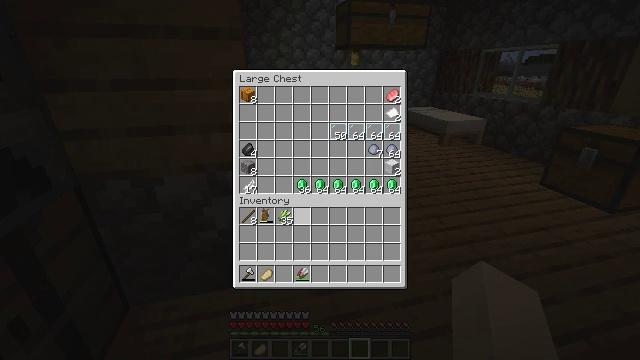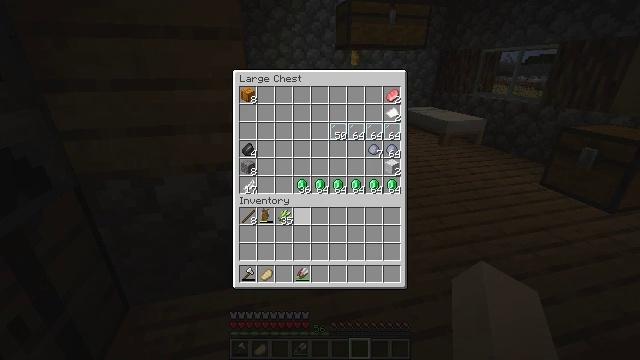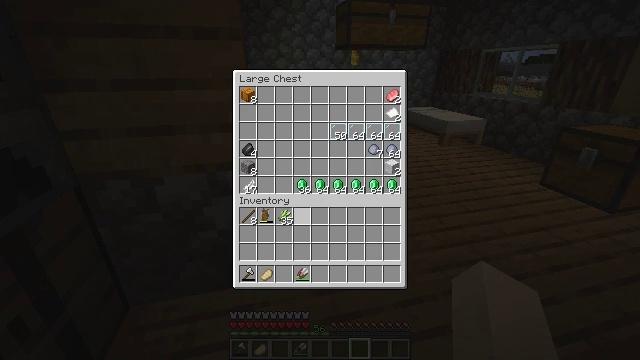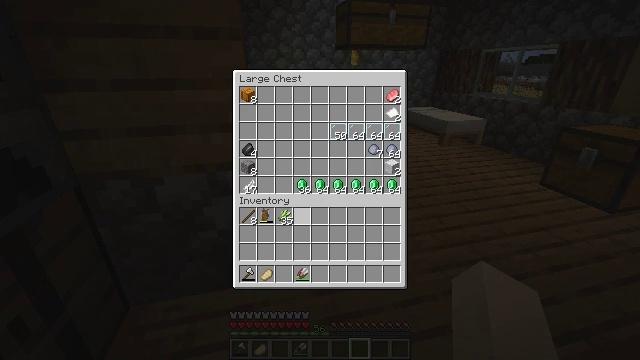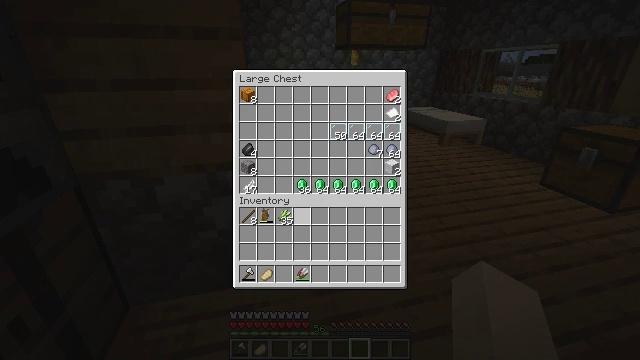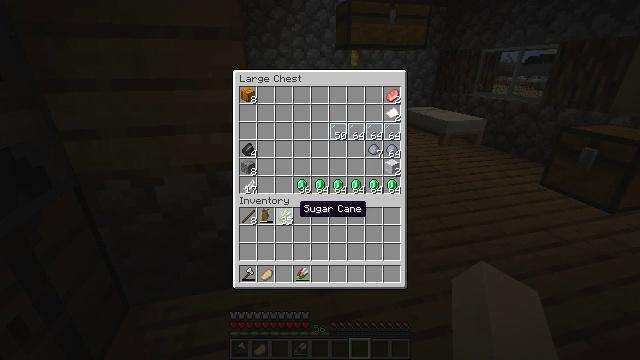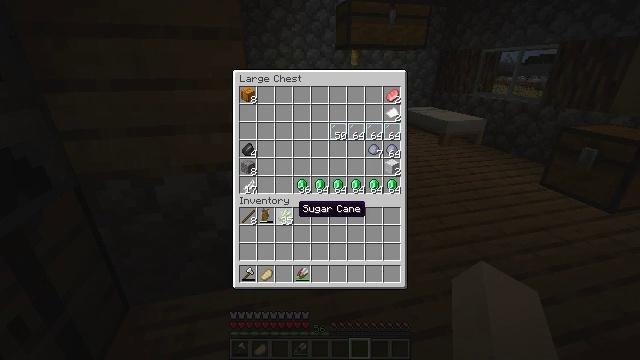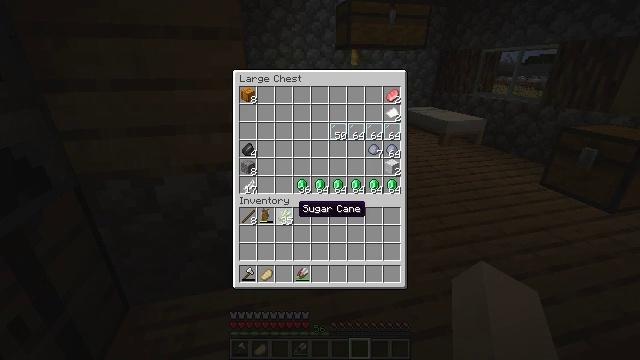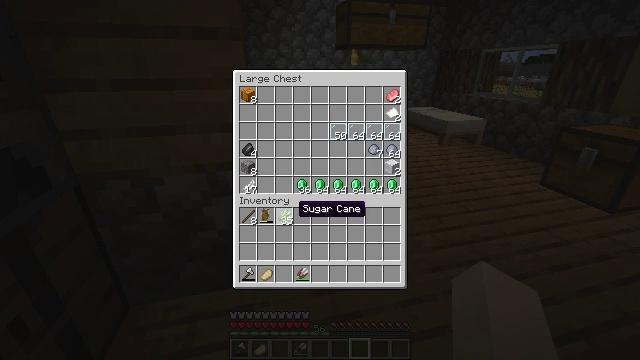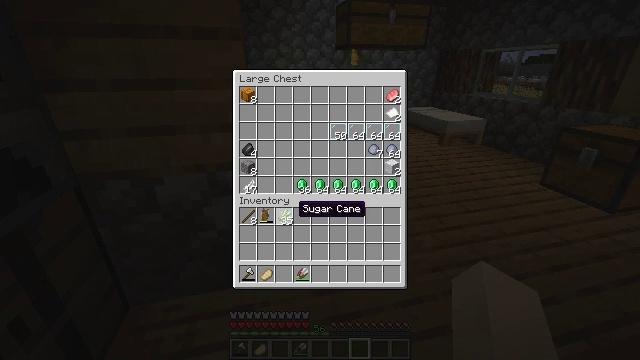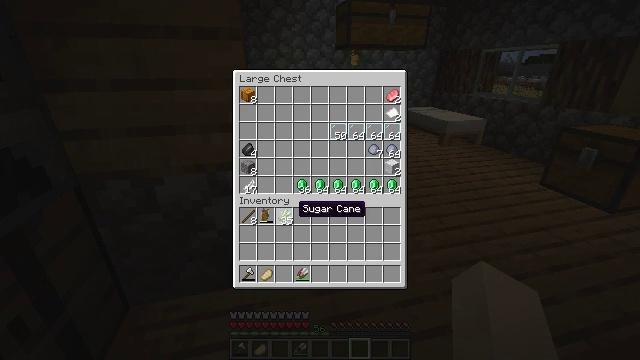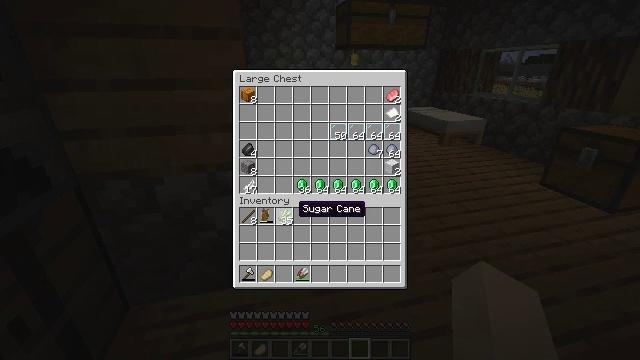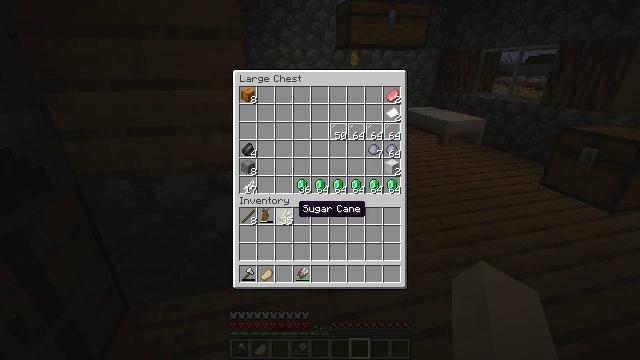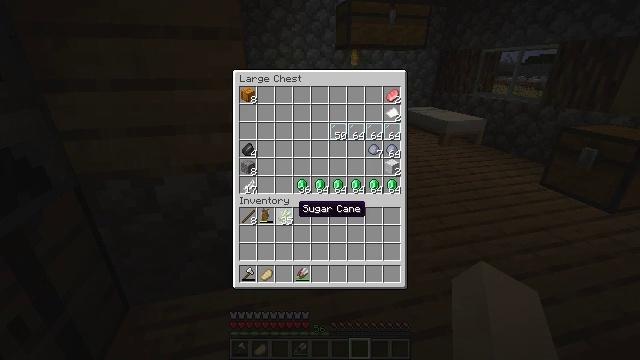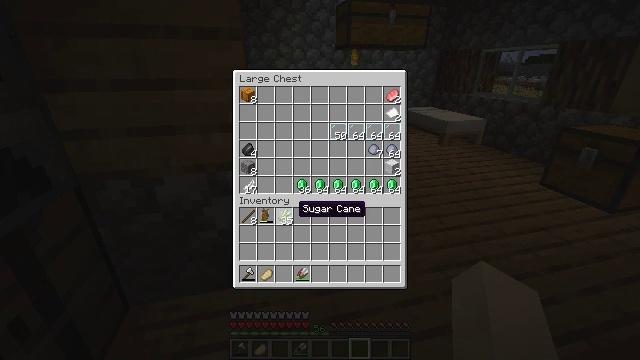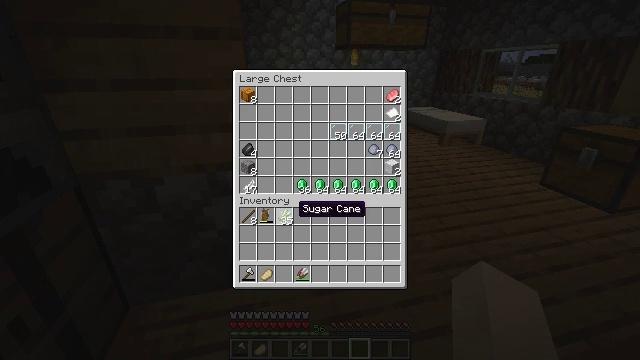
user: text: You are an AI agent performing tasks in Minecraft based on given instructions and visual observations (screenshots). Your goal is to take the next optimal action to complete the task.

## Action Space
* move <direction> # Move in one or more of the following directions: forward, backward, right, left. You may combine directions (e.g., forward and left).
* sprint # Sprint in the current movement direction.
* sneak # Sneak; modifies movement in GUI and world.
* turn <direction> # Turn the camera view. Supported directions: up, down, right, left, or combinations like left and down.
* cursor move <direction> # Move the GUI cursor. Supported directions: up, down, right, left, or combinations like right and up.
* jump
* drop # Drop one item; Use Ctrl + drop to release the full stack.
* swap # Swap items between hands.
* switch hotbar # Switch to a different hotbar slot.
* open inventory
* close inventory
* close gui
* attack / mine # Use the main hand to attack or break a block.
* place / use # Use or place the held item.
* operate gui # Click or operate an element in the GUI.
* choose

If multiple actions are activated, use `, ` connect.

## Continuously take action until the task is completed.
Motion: motion action
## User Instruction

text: Gather clay blocks.
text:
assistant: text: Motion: no_op
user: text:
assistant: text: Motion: no_op
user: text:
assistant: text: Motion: no_op
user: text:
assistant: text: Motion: no_op
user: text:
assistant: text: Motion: no_op
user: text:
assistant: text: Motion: no_op
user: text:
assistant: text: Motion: no_op
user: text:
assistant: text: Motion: no_op
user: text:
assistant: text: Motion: no_op
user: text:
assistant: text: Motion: no_op
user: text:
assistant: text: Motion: no_op
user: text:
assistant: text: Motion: no_op
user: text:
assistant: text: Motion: no_op
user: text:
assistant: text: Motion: no_op
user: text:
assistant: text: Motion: no_op
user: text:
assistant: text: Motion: no_op
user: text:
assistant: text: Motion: no_op
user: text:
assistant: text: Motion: no_op
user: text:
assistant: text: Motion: no_op
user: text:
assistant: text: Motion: cursor move right
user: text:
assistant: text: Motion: turn right and down, close gui
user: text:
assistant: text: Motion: turn right and down, open inventory
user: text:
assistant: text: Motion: turn right
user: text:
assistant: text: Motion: turn right
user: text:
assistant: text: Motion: turn right and down
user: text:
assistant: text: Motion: no_op
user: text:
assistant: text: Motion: no_op
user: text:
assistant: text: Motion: no_op
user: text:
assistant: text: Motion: turn right and up
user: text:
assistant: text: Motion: turn right and up